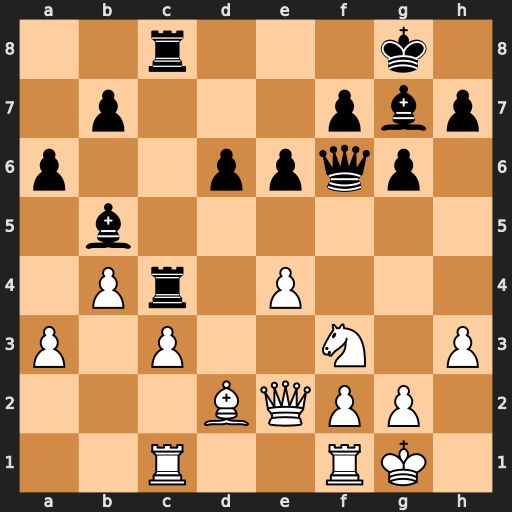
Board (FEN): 2r3k1/1p3pbp/p2ppqp1/1b6/1Pr1P3/P1P2N1P/3BQPP1/2R2RK1
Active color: w
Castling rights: -
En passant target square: -
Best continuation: a4 Bxa4 Bg5 Qxc3 Rxc3